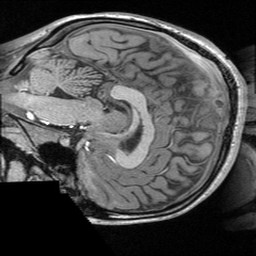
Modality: T1w
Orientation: sagittal